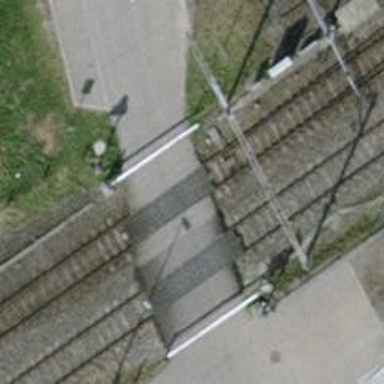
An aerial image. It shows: Full barrier level crossing on railway.